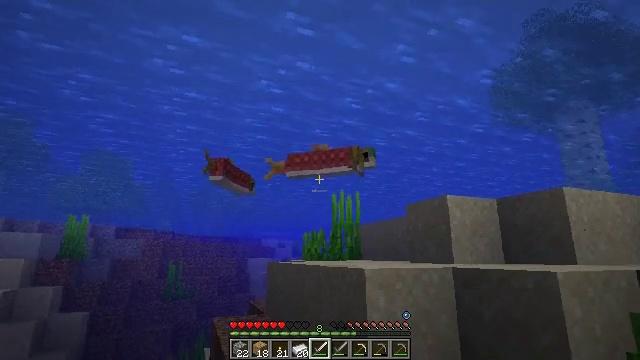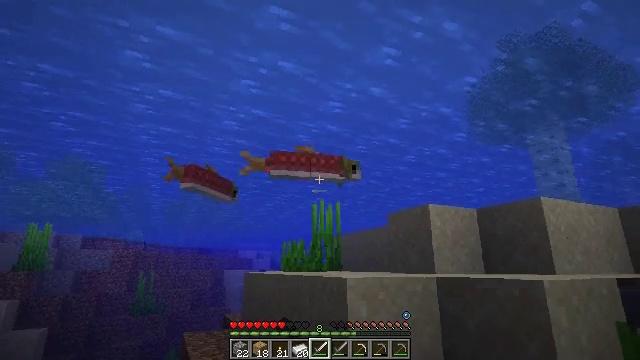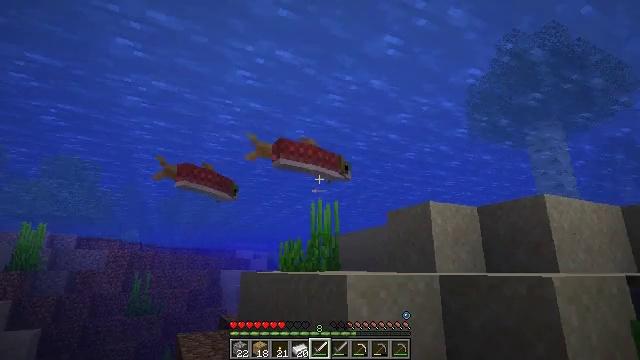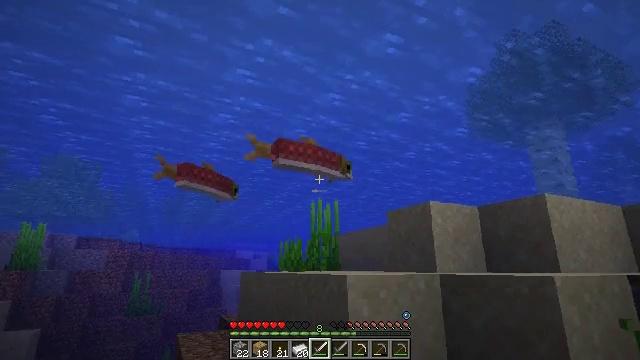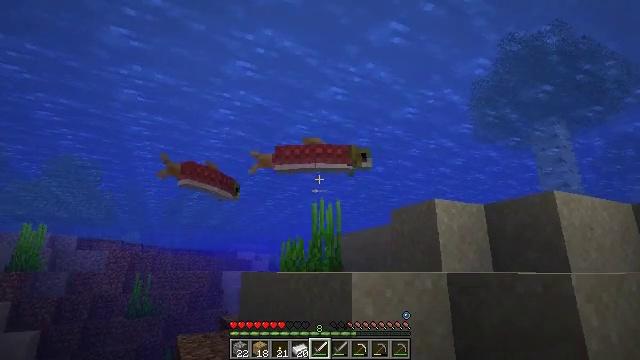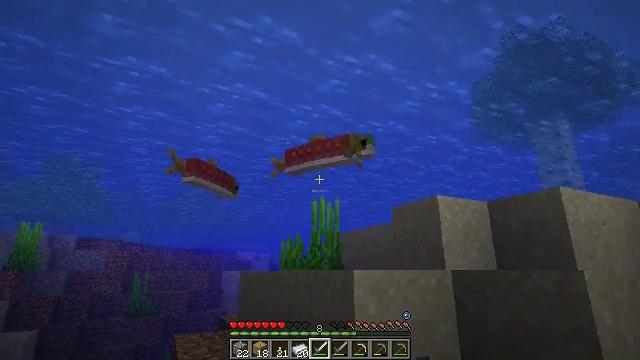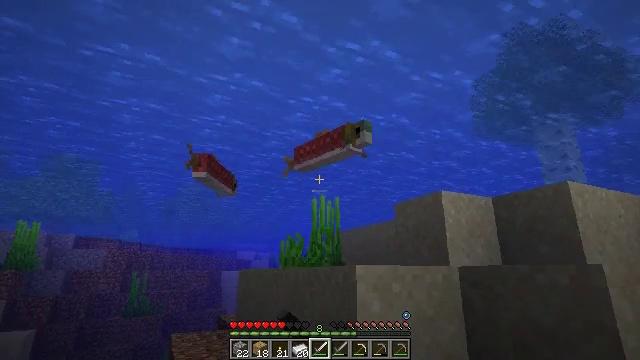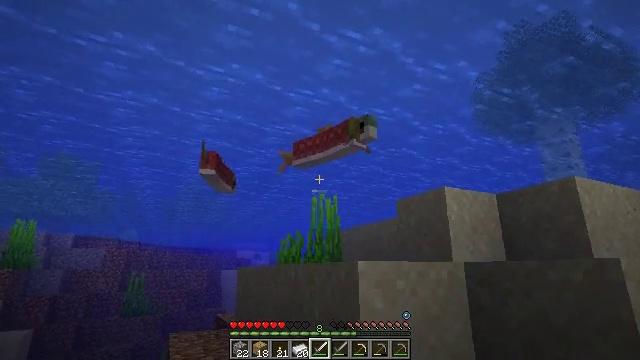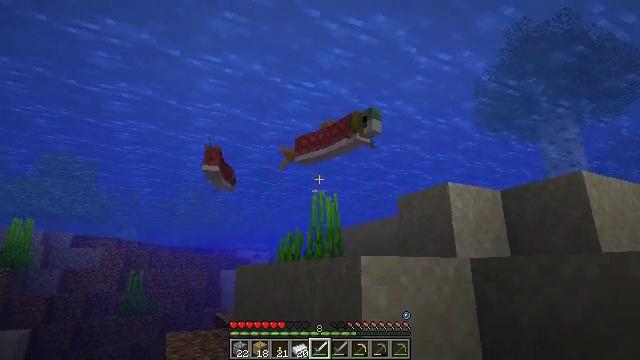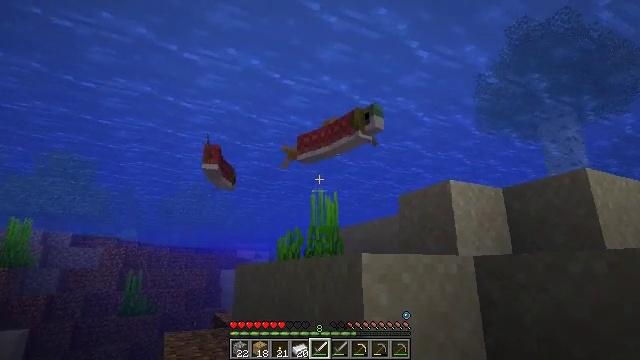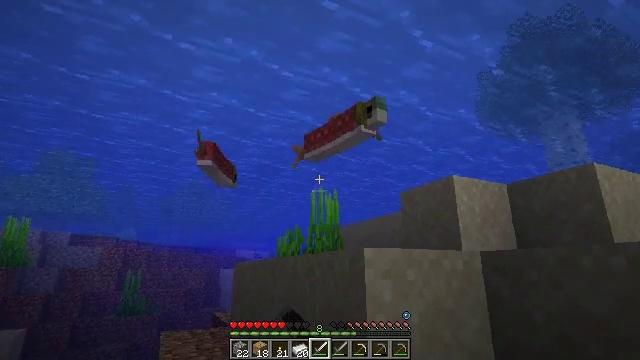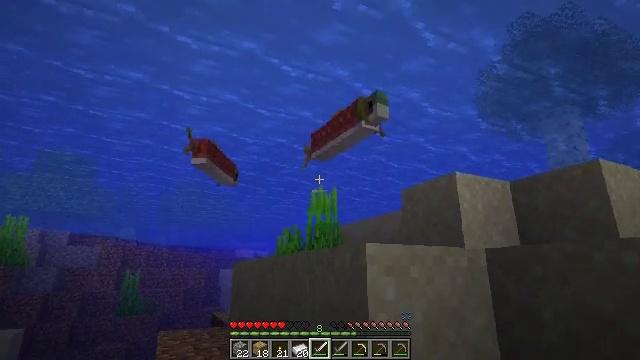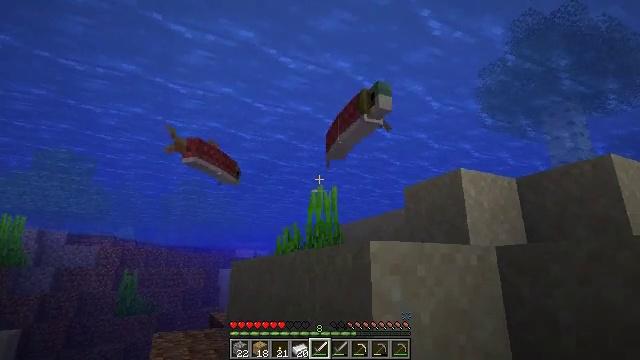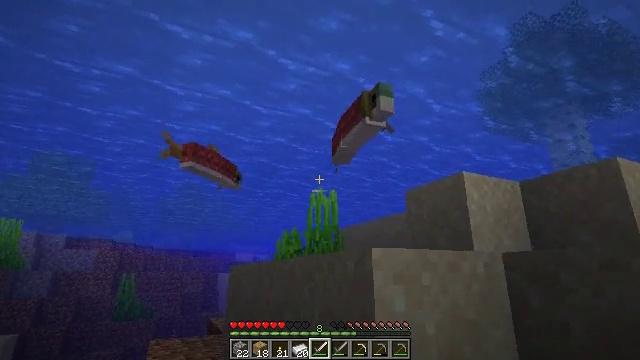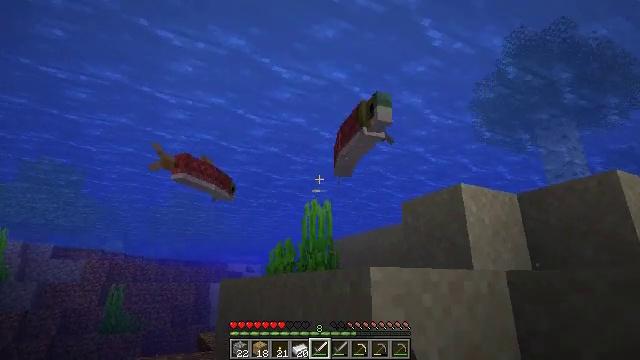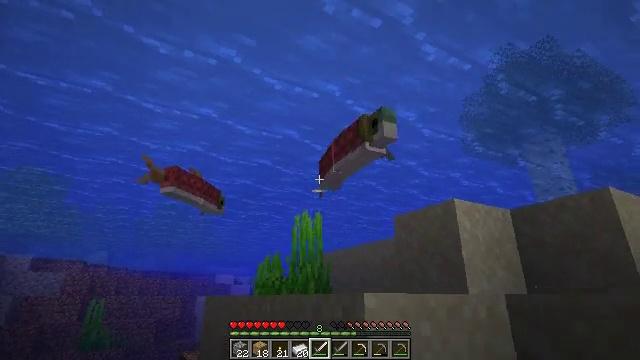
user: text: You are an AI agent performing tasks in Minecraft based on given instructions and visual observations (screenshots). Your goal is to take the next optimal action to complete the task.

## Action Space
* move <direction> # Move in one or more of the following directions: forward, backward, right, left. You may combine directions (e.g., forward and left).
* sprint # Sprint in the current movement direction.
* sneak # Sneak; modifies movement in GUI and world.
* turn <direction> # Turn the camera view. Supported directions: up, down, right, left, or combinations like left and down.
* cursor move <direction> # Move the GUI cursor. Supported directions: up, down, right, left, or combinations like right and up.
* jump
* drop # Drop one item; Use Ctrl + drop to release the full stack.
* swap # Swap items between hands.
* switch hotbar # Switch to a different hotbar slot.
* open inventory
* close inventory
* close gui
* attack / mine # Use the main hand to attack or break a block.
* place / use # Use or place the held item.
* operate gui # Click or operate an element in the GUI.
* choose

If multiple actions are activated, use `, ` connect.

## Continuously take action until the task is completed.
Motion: motion action
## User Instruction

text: Kill the salmon.
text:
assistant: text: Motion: move forward, turn right and up, attack / mine
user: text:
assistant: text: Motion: move forward, attack / mine
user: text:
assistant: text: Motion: move forward, attack / mine
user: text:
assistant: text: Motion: move forward
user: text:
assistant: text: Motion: move forward, attack / mine
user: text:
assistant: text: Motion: move forward, attack / mine
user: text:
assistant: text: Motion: move forward, attack / mine
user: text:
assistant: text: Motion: move forward
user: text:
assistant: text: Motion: move forward, attack / mine
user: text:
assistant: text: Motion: move forward, attack / mine
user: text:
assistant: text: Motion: move forward, attack / mine
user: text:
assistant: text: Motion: move forward, jump
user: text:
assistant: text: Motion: move forward, jump
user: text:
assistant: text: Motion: move forward, turn right and up, jump
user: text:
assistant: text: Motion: move forward, turn right and up, jump
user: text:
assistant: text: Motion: move forward, jump
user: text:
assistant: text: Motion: move forward, attack / mine
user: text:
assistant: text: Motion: move forward, attack / mine
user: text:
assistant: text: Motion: move forward, attack / mine
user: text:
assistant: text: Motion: move forward, attack / mine
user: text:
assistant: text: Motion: move forward, turn right
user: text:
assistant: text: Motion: move forward, attack / mine
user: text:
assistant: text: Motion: attack / mine